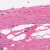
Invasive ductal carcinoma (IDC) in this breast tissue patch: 0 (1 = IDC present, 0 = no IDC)